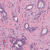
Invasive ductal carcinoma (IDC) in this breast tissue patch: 1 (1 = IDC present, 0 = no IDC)